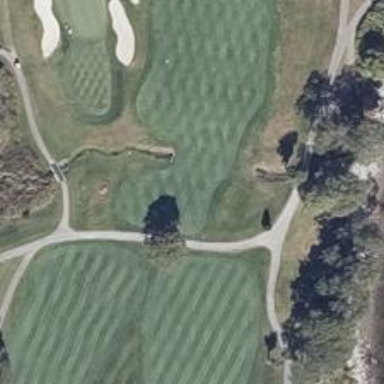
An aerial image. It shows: Golf hole.